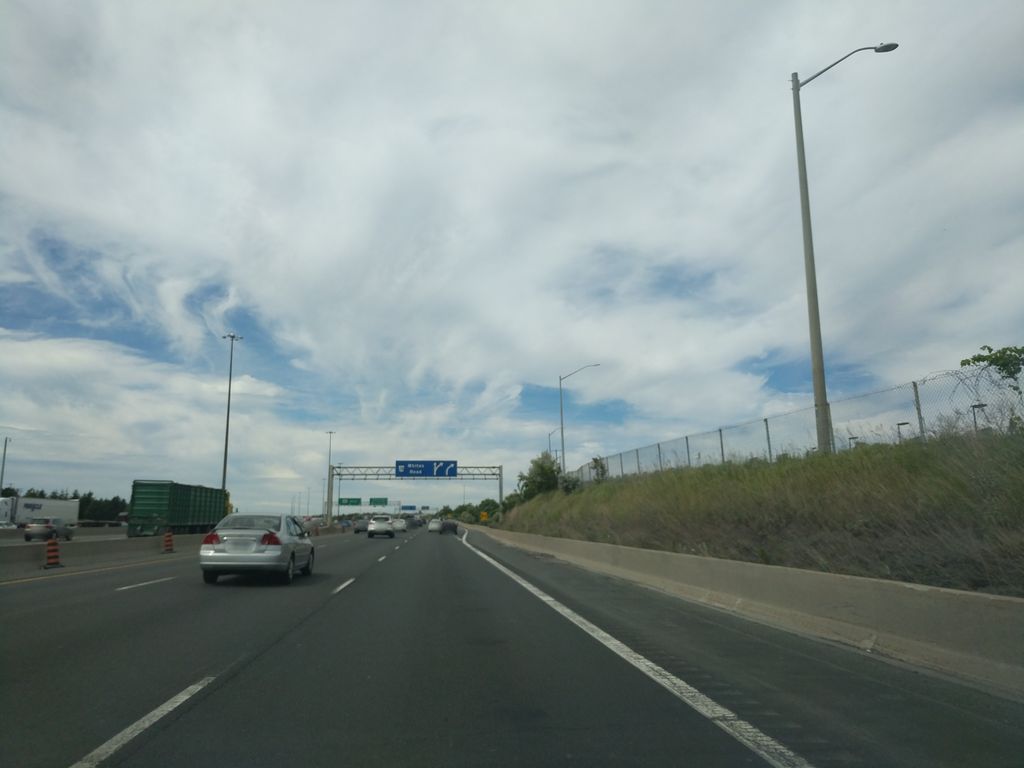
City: toronto